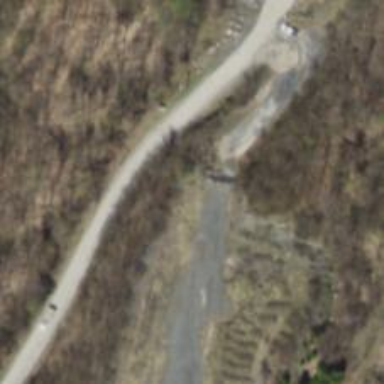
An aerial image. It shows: Abandoned railway.